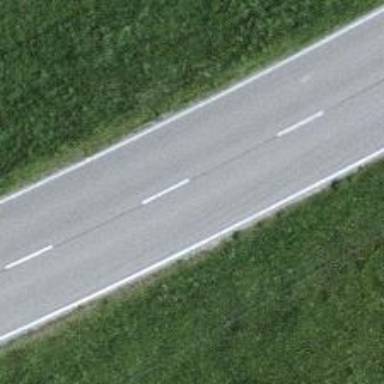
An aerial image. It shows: Primary highway.